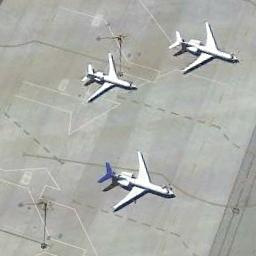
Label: airplane